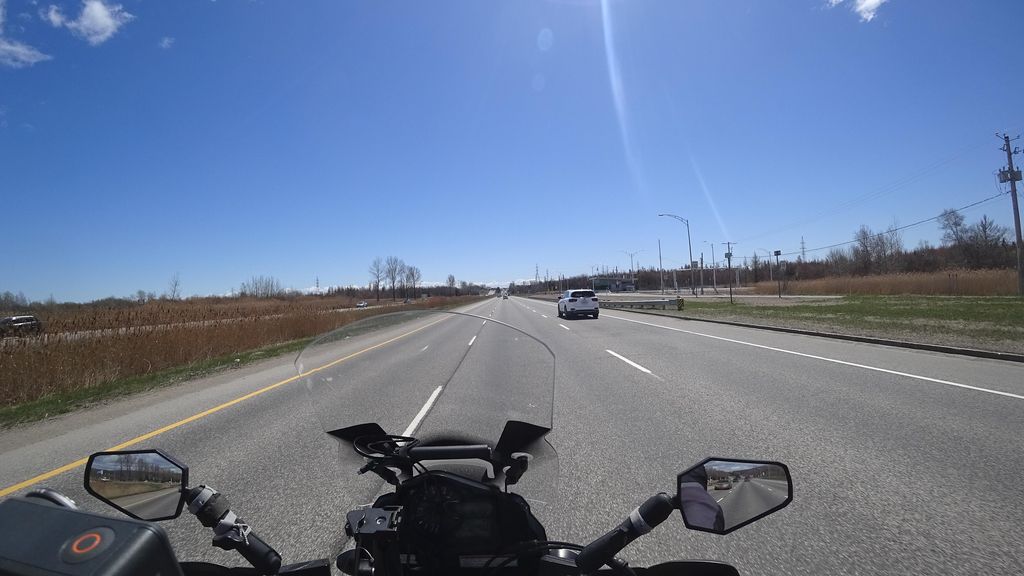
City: quebec_city